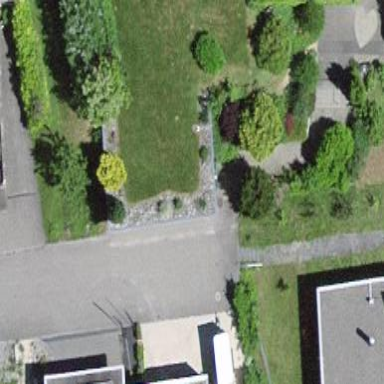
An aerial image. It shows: Group of garages.